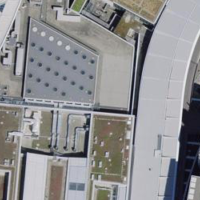
EUNIS habitat code: 57
Species observed at this site:
Silene dioica
Cucullia umbratica